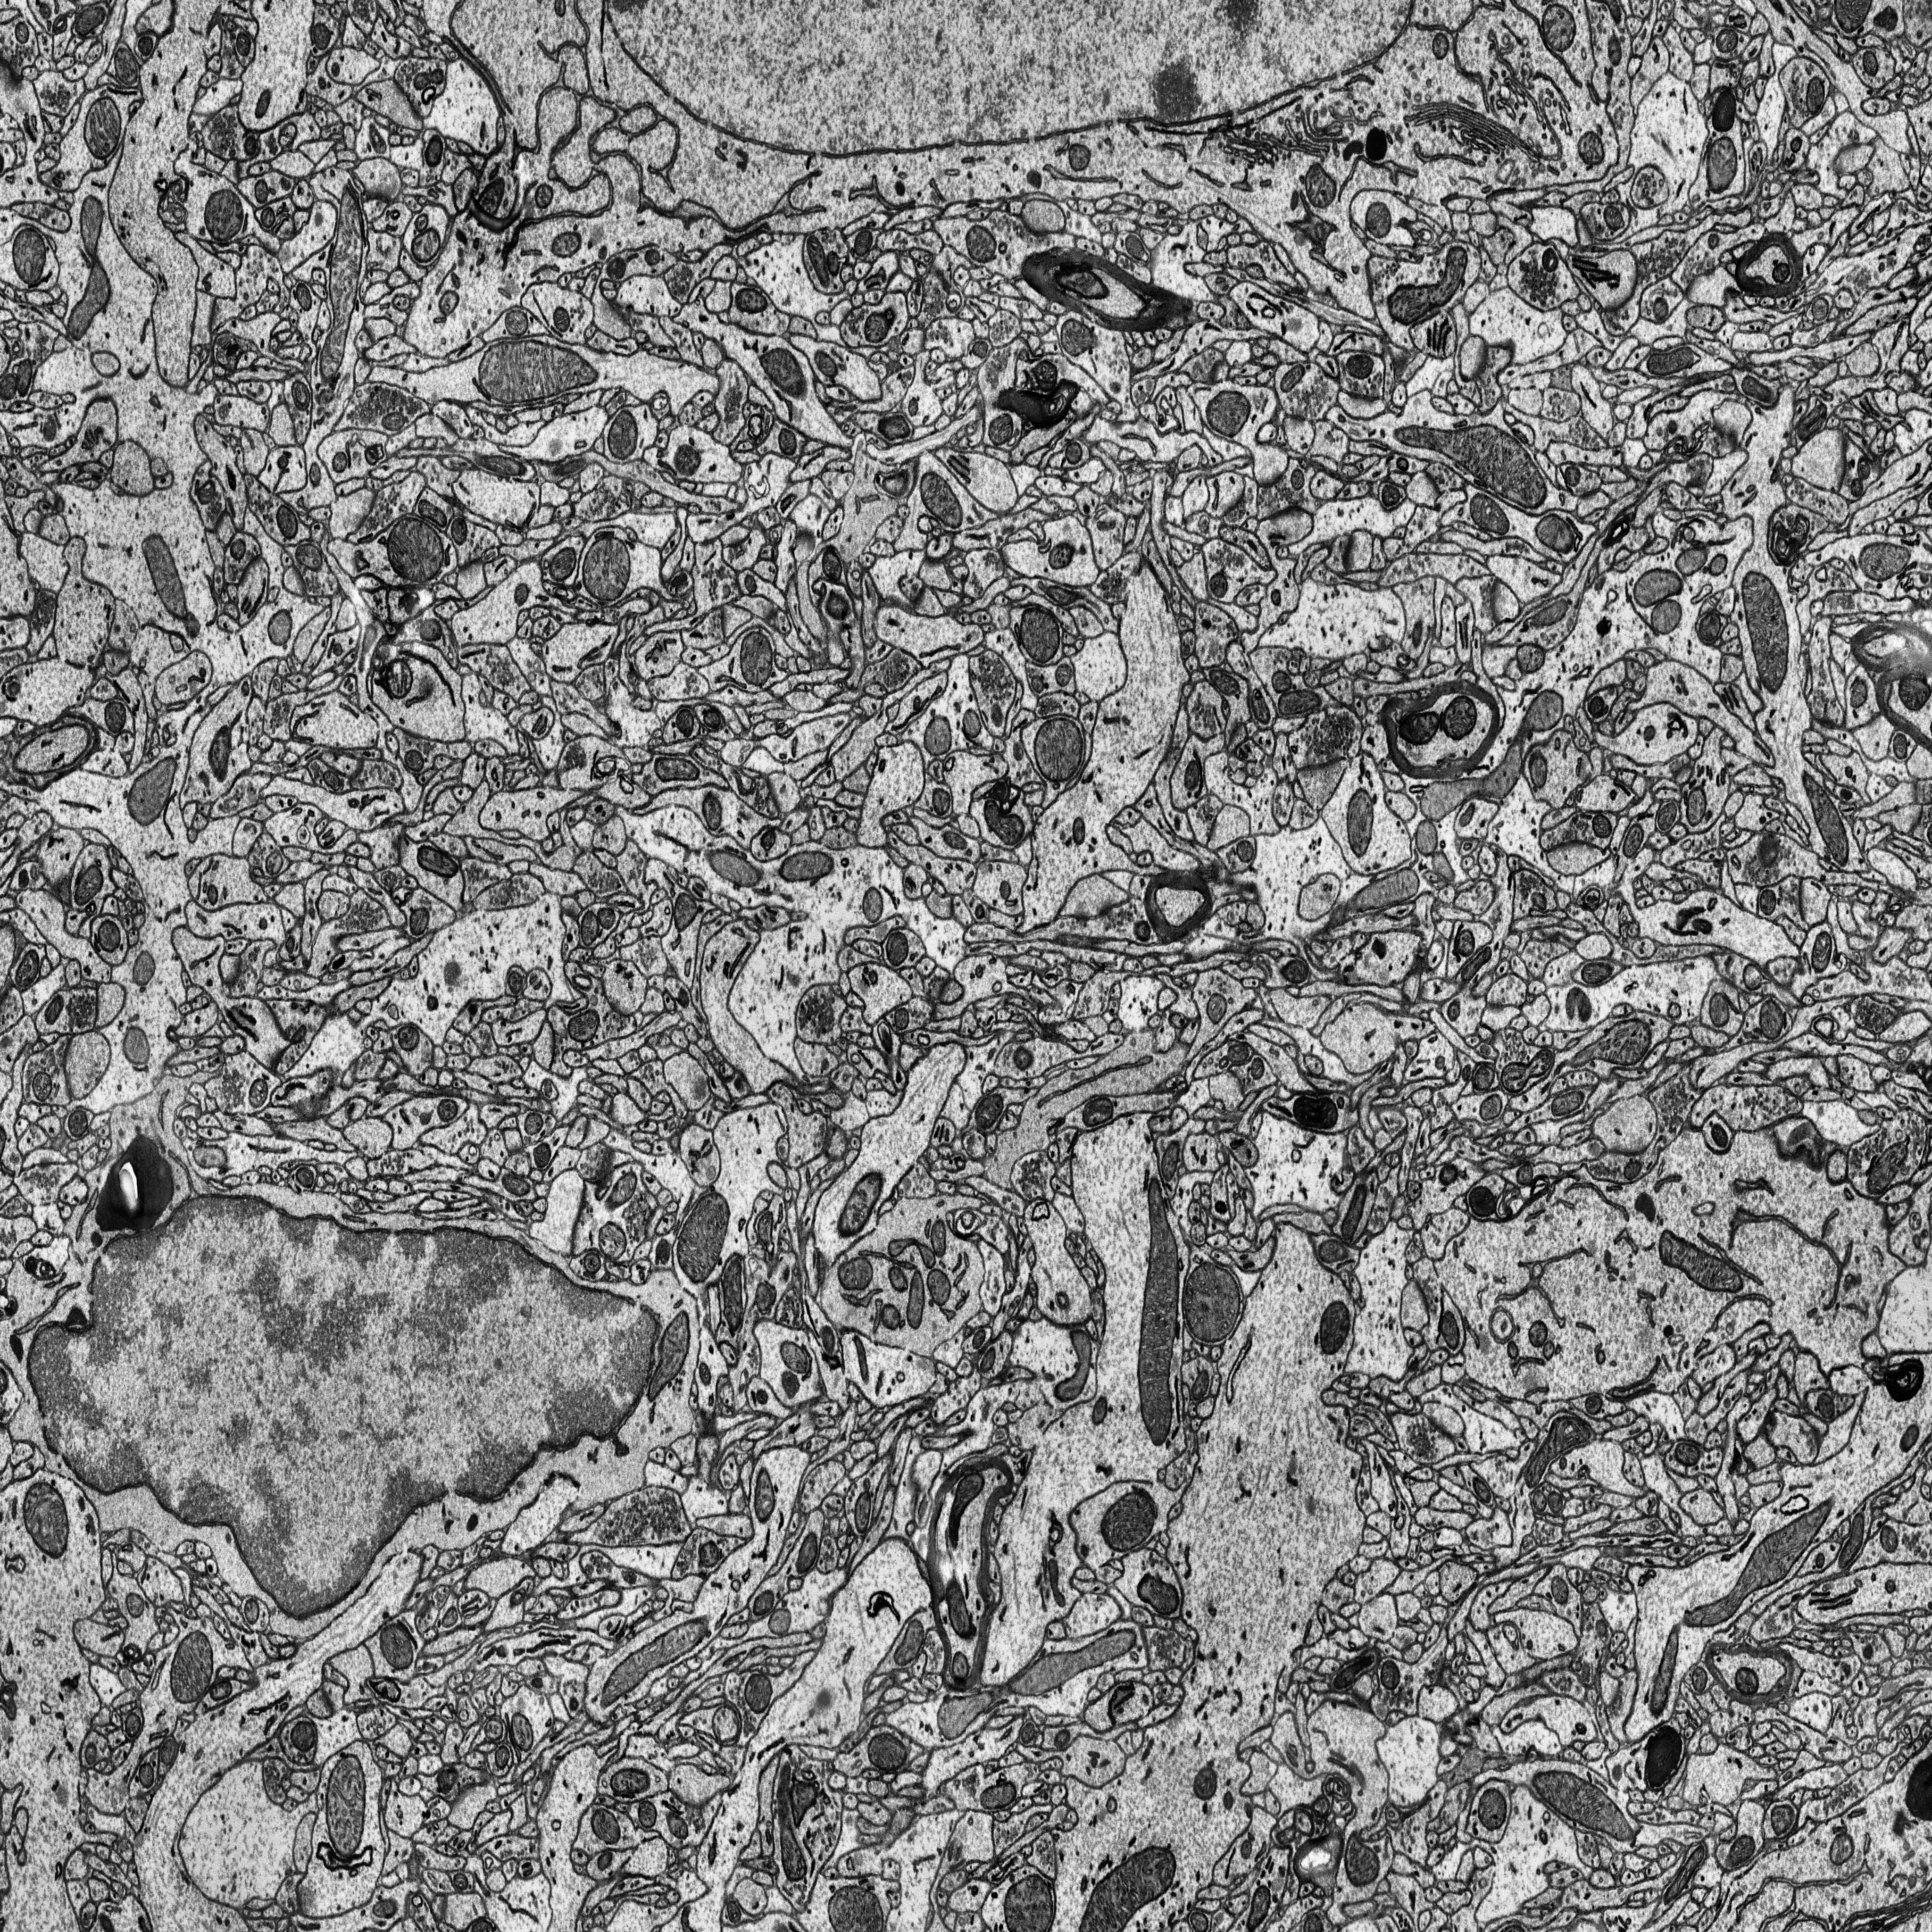
Electron microscopy slice of rat cortex tissue
Slice depth (z): 49
Mitochondria instances in slice: 395